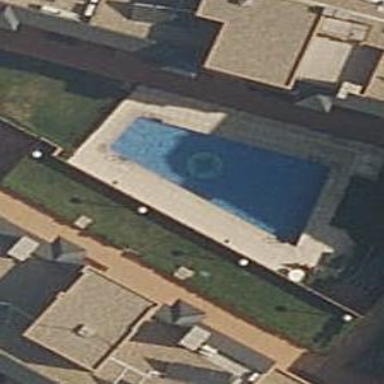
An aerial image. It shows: Swimming pool located in leisure land.